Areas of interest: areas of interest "Amusement Park"
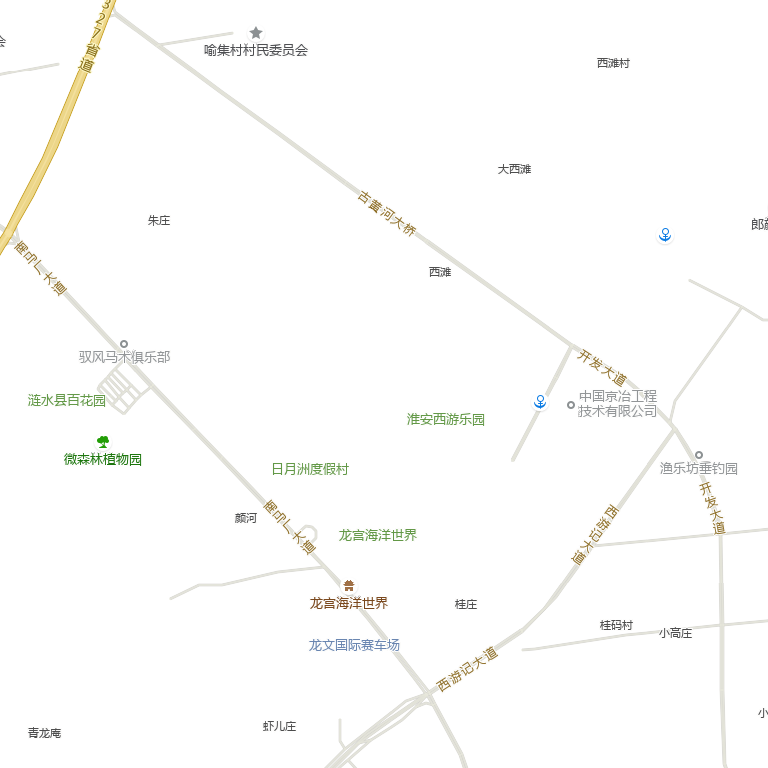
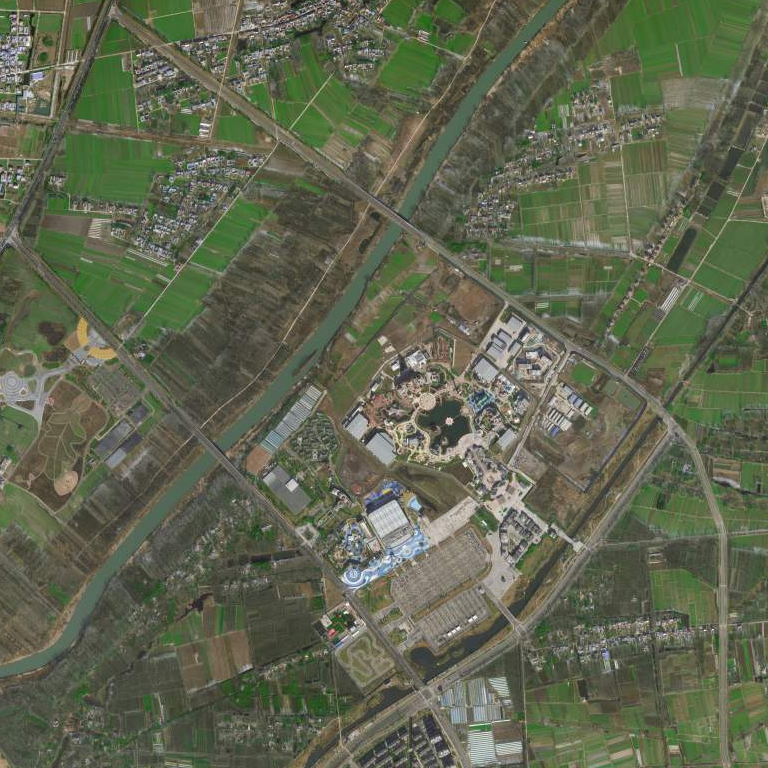